Question: I faced with the same issue for this question: <URL>
And I tried to use flag -L and -l for C++ in xcode, but it doesn't work

Here is the error log:
'''
clang: warning: -lsndfile: 'linker' input unused
clang: warning: -lfftw3: 'linker' input unused
clang: warning: argument unused during compilation: '-L/usr/local/lib'
Undefined symbols for architecture x86_64:
"_fftw_destroy_plan", referenced from:
_main in main.o
"_fftw_execute", referenced from:
_main in main.o
"_fftw_plan_dft_r2c_1d", referenced from:
_main in main.o
"_sf_close", referenced from:
_main in main.o
"_sf_open", referenced from:
_main in main.o
"_sf_read_double", referenced from:
_main in main.o
ld: symbol(s) not found for architecture x86_64
clang: error: linker command failed with exit code 1 (use -v to see invocation)
'''
But if I compile with 'gcc' in command line, it works well.
'''
gcc -I/Users/sr2/Documents/Soft/fftw-3.3.4 -I/usr/local/include
-L/usr/local/lib -lfftw3 -lsndfile main.c -o fft_sample
'''
where am I wrong?
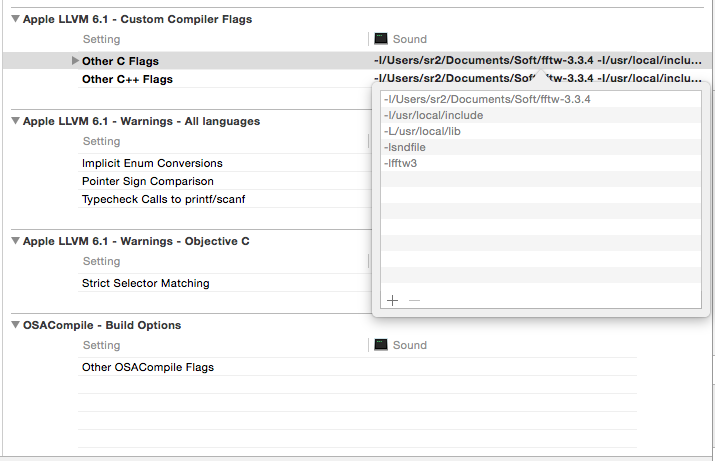
Answer: Instead of putting these under "Other C/C++ Flags", they should go under "Other Linker Flags" (in the Linking section).
(Note that my XCode is old, so it may be slightly different for your version.)
---
You might wonder, why is this necessary?
Well, when you build your project, there are several stages to go through. The most basic breakdown is into and . (They could perhaps be broken down further, but that's the important distinction here.)
The takes a source file (eg, ) and outputs an object file (such as ). An object file is not executable. When compiling, the compiler generally only knows about the one source file that it's currently processing. Thus the compiler doesn't need to know which libraries you're using - all it needs to know is where the header files are.
The takes one or more object files and combines them together to create an executable binary. At this point, it must also resolve any external symbols not defined in your code - for example, symbols defined in an external library. For that reason, the linker needs to know about any libraries you're using.
The compiler with an '-l' or '-L' flag - they're not relevant to the process of compiling your code into an object file.
When you invoke 'gcc' from the command-line like you demonstrated, it automatically invokes the linker for you and forwards those '-l' and '-L' flags to it. Because of this, no object file is produced on disk, and you get an executable file.
However, when you build through XCode, it does things a little differently. It invokes the compiler once for each of your source files, producing an object file like I described above. (This is the reason why you can specify extra compiler flags for specific source files in the Build Phases -> Compile Sources section.) Because the compiler has been asked to produce an object file, it does not invoke the linker, and since you're trying to pass it flags that should be forwarded to the linker, you get that warning that the flags are not used.
Once all the source files have successfully compiled, XCode next invokes the linker directly to combine them all into a single executable binary. This is the stage that needs to know about your libraries. (Incidentally, in any large project, this method is generally preferable even if you're not using XCode.)